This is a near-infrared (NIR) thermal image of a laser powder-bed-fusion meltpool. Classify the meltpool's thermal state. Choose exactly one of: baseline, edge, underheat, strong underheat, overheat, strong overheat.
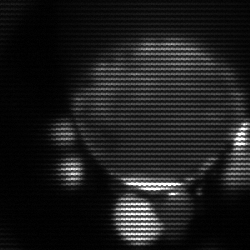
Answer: edge